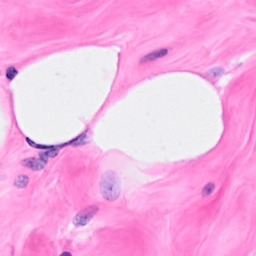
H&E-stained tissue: Breast